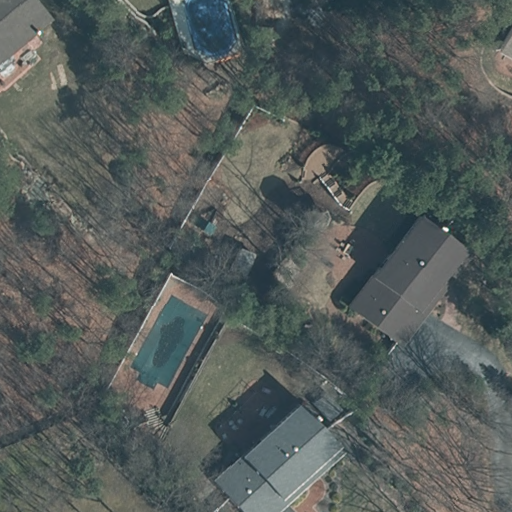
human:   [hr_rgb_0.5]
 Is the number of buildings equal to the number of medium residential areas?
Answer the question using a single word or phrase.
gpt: no

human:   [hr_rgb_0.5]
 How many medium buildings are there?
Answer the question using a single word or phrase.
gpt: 1

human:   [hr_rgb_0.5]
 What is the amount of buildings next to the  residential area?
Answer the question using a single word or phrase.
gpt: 5

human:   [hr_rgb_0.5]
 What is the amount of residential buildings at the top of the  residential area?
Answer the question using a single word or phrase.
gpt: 0

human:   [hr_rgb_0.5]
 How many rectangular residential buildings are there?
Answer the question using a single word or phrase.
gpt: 3

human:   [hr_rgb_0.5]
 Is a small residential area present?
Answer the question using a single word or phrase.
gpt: no

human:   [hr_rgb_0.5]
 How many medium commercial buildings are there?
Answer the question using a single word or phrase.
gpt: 0

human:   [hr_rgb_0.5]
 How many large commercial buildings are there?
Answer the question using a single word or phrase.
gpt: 0

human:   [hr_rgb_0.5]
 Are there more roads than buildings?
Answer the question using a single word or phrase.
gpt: no

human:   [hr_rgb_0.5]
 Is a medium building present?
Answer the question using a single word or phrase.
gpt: yes

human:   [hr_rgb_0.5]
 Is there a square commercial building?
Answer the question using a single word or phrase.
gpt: no

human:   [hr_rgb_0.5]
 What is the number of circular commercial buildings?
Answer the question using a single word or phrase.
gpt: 0

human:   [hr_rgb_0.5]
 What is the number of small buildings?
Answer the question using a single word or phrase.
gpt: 4

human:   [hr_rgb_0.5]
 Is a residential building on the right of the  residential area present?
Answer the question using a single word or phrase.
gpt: yes

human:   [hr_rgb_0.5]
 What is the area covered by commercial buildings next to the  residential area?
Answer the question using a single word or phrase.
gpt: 0m2

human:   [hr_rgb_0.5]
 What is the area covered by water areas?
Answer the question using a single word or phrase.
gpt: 0m2

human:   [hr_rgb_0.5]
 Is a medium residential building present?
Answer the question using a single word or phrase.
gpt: yes

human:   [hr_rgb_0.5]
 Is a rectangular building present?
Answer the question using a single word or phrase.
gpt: yes

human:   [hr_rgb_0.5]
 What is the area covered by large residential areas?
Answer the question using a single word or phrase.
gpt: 10639m2

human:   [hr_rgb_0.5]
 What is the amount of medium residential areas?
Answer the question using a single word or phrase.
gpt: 0

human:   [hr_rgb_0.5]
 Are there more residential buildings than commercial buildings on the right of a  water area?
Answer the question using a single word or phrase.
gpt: yes

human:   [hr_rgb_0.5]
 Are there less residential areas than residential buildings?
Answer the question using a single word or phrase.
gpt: yes

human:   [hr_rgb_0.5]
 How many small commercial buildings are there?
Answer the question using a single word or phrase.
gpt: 0

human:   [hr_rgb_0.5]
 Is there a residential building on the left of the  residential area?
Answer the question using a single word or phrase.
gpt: no

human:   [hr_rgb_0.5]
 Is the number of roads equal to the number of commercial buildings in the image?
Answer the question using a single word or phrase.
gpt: yes

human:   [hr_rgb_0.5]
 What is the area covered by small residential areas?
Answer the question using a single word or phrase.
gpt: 0m2

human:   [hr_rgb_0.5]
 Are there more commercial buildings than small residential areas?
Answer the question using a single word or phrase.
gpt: no

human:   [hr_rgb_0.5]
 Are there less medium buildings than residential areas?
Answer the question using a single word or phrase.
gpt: no

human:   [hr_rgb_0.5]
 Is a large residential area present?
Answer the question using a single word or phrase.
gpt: yes

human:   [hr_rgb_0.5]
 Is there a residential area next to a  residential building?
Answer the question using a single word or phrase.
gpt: yes

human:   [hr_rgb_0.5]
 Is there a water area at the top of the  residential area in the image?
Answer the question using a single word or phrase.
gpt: no

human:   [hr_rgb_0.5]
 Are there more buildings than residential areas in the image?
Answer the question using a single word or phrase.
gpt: yes

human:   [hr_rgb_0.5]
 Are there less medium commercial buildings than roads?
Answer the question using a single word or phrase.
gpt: no

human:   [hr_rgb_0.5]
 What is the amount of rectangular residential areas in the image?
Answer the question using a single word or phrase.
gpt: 1

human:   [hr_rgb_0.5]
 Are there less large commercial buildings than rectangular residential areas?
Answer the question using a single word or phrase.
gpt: yes

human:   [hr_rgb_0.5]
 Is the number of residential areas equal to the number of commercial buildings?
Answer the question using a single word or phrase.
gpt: no